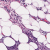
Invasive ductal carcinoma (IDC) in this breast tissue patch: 1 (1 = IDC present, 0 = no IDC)